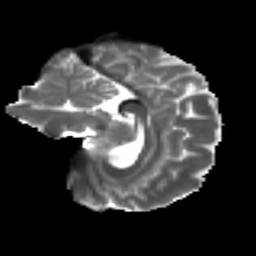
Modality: T2w
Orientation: sagittal
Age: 41
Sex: female
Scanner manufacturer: ge
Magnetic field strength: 3 T
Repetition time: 7.8 s
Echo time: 0.0606 s